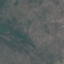
Land use / land cover: HerbaceousVegetation